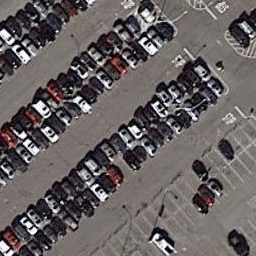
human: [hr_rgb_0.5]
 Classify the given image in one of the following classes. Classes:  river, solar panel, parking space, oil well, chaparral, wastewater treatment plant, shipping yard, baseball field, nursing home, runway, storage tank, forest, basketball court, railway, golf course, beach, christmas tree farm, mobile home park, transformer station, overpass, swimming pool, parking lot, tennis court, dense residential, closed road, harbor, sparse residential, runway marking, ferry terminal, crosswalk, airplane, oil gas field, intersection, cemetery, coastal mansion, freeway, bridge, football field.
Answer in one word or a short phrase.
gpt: parking lot